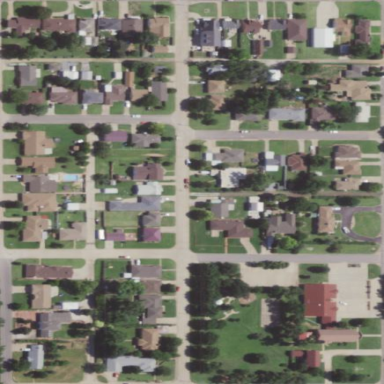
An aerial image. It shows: Residential neighbourhood.